【题型】选择题　【知识点】平面几何　【难度】easy
如图, $CD$ 为 $\odot O$ 的直径, 弦 $AB \perp CD$ 于 $E$, $OE = 12$, $CD = 26$, 那么弦 $AB$ 的长为( )

A. 5
B. 10
C. 12
D. 13
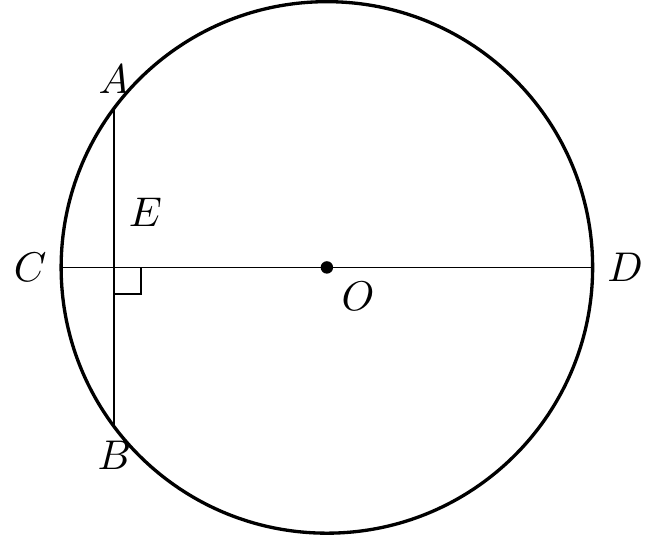
【解答】
解：
如图, 连接 $OA$,

$\because CD = 26$,

$\therefore AO = 13$,

由垂径定理可得 $AB \perp CD$, $AE = BE = \frac{1}{2} AB$,

在 $Rt\triangle OAE$ 中, $OA^2 = AE^2 + OE^2$, $13^2 = AE^2 + 12^2$,

解得：$AE = 5$,

$\therefore AB = 10$,

故选：B．
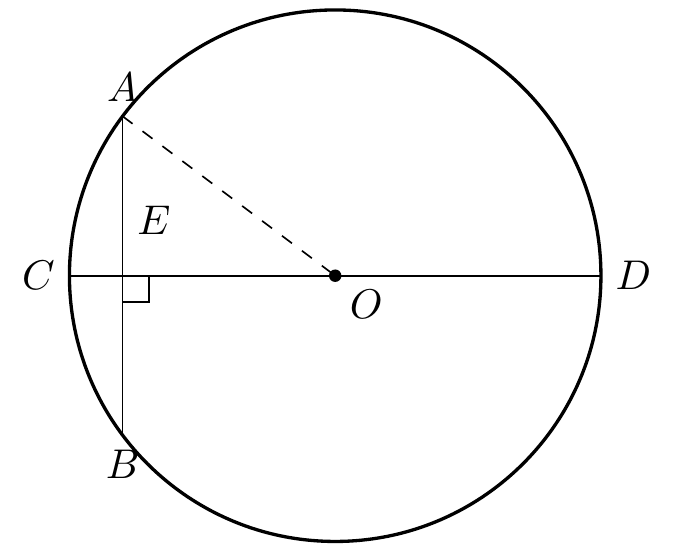